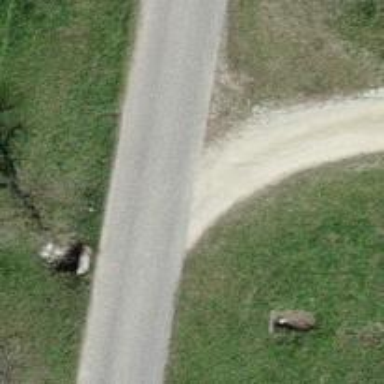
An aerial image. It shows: Unclassified road with paved surface.